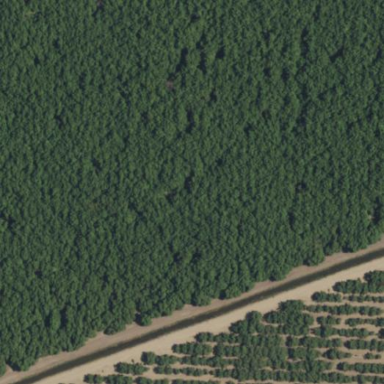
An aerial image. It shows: Orchard.